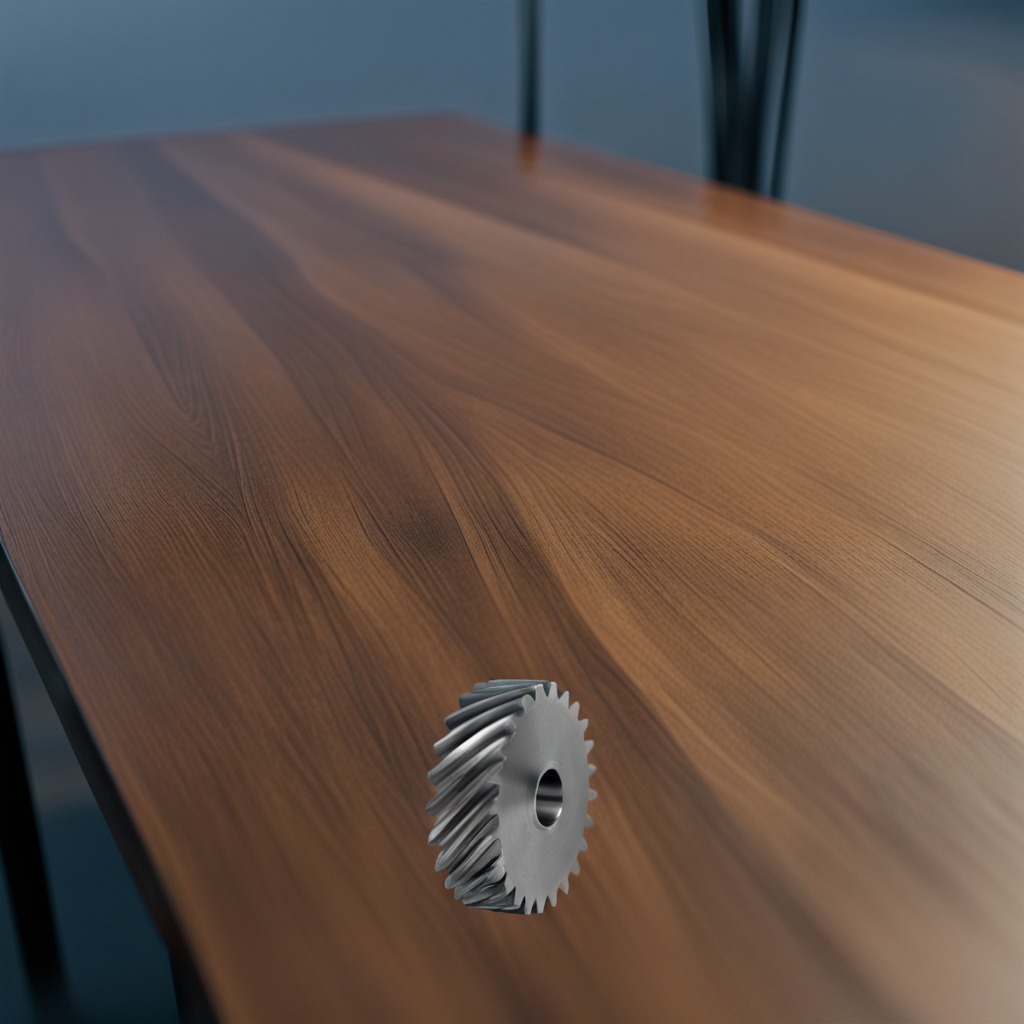
A steel gear with teeth lies on a old table with faint burn marks in a small garage at twilight.